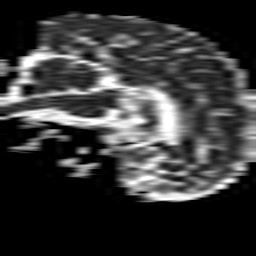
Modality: ADC
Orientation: sagittal
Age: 79
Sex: male
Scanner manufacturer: philips
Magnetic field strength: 1.5 T
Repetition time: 3.406 s
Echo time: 0.06922 s